Question: I am trying to build an Android View, with a listview as a header and footer.
so far only managed that only appears to the header.
Here is a picture that explains what I want and that I've got.

Does anyone know what I'm doing wrong?
Dry the current code:
'''
<?xml version="1.0" encoding="utf-8"?> <LinearLayout xmlns:android="http://schemas.android.com/apk/res/android"
android:layout_width="fill_parent"
android:layout_height="fill_parent"
android:orientation="vertical"
android:background="#ffffff">
<!-- Header Starts-->
<LinearLayout android:id="@+id/header"
android:layout_width="fill_parent"
android:layout_height="wrap_content"
android:background="@layout/header_gradient"
android:layout_margin="5dip"
android:paddingTop="13dip"
android:paddingBottom="8dip">
<!-- Logo Start-->
<ImageView android:src="@drawable/logo" android:layout_width="wrap_content" android:layout_height="wrap_content" android:layout_marginLeft="10dip" />
<!-- Logo Ends -->
</LinearLayout>
<!-- Header Ends -->
<!-- Content -->
<LinearLayout xmlns:android="http://schemas.android.com/apk/res/android"
android:layout_height="fill_parent"
android:layout_width="fill_parent"
android:orientation="vertical"
android:gravity="center">
<LinearLayout android:orientation="horizontal"
android:layout_width="fill_parent"
android:layout_height="wrap_content"
android:layout_margin="5dip">
<EditText android:id="@+id/searchText"
android:layout_width="fill_parent"
android:layout_height="fill_parent"
android:layout_weight="1"/>
<ImageButton android:id="@+id/searchButton"
android:layout_height="wrap_content"
android:layout_width="wrap_content"
android:src="@android:drawable/ic_menu_search" />
</LinearLayout>
<ListView android:id="@+id/lstNews"
android:layout_height="fill_parent"
android:layout_width="fill_parent"
android:layout_marginLeft="5dip"
android:layout_marginRight="5dip" />
</LinearLayout>
<!-- Footer Start -->
<LinearLayout android:id="@+id/footer"
android:layout_width="fill_parent"
android:layout_height="30dip"
android:background="@layout/footer_gradient"
android:layout_margin="5dip"
android:paddingTop="5dip"
android:paddingLeft="5dip"
android:layout_alignParentBottom="true">
<TextView android:layout_width="wrap_content" android:layout_height="wrap_content" android:textColor="#FFFFFF" android:text="Instituto Superior de " />
<TextView android:layout_width="wrap_content" android:layout_height="wrap_content" android:textColor="#FFFFFF" android:textStyle="bold" android:text="Engenharia" />
<TextView android:layout_width="wrap_content" android:layout_height="wrap_content" android:textColor="#FFFFFF" android:text=" do Porto" />
</LinearLayout>
<!-- Footer Ends --></LinearLayout>
'''
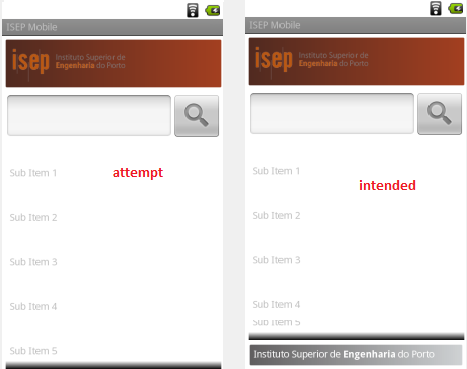
Answer: One option is to use a RelativeLayout instead.
Firstly you will need to change your outermost 'LinearLayout' to a 'RelativeLayout'.
The next step is to add the property 'android:layout_above="@id/content"' to the header.
'''
<!-- Header Starts-->
<LinearLayout android:id="@+id/header"
android:layout_width="fill_parent"
android:layout_height="wrap_content"
android:background="@layout/header_gradient"
android:layout_margin="5dip"
android:paddingTop="13dip"
android:paddingBottom="8dip"
android:layout_above="@id/content">
'''
The final step is to add the properties 'android:layout_above="@id/footer"' and 'android:id="@+id/content"' to the LinearLayout that contains the content and the listview i.e.
'''
<!-- Content -->
<LinearLayout xmlns:android="http://schemas.android.com/apk/res/android"
android:id="@+id/content"
android:layout_height="fill_parent"
android:layout_width="fill_parent"
android:orientation="vertical"
android:gravity="center"
android:layout_above="@id/footer">
'''